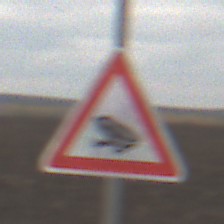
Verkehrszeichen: AmphibienwanderungRechts
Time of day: MorningAfternoon
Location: Outdoor (Nature)
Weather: Overcast
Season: NotSpecified
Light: Natural